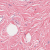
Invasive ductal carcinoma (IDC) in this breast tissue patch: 0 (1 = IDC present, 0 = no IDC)